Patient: sex M, age 58
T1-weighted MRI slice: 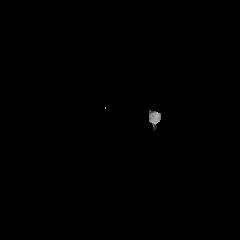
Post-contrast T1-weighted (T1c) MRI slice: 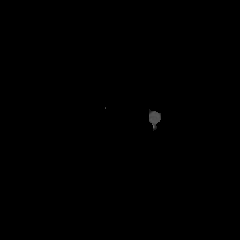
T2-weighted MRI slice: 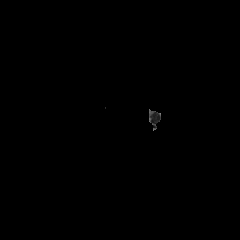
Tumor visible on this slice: no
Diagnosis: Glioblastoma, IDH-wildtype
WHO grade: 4